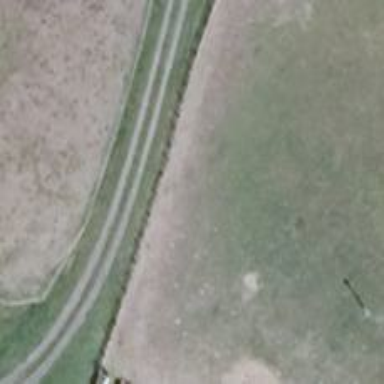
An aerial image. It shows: Dirt track road with grade 4 track type.